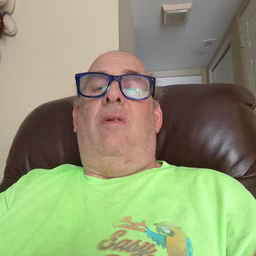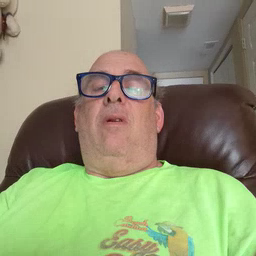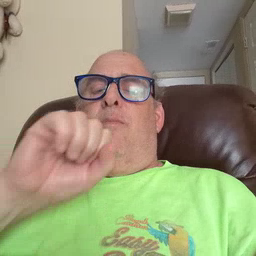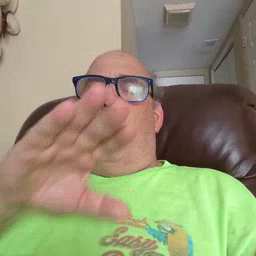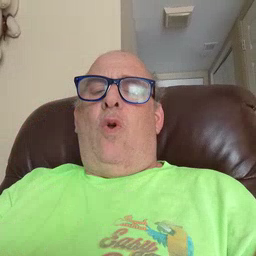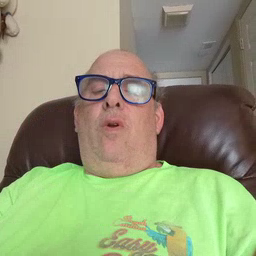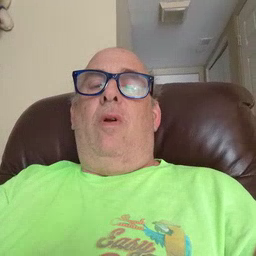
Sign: blow